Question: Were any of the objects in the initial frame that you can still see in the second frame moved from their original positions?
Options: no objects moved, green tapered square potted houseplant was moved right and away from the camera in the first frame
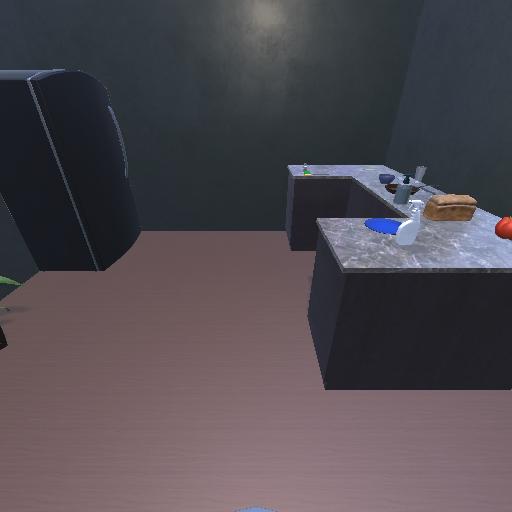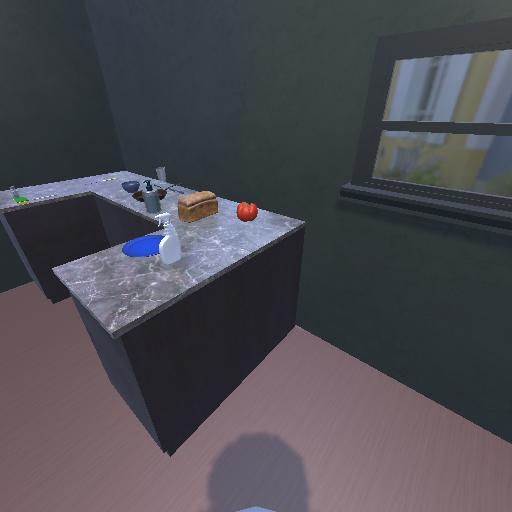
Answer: no objects moved